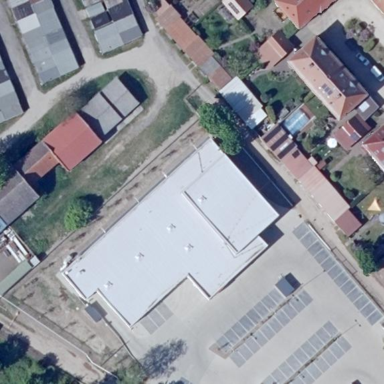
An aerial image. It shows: Supermarket located in building.